Interaction volume radius: 5 \u00c5
Interaction volume height: 25 \u00c5
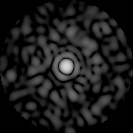
Disorder parameter: 0.8196